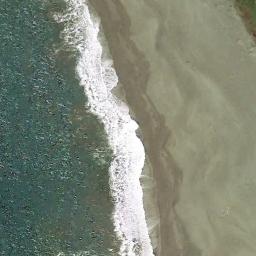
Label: beach